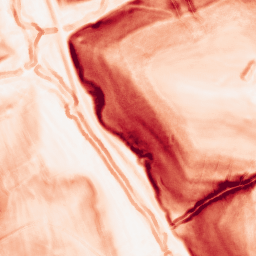
Category: morphological
Decomposition family: morphological_gradient
Decomposition parameters: size: 3
shape: disk
Upsampling method: fft_zeropad
Upsampling parameters: scale: 2
Upsampling scale: 2